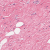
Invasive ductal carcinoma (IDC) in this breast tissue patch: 0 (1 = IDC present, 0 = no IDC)